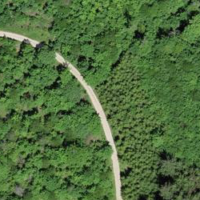
EUNIS habitat code: 52
Species observed at this site:
Melittis melissophyllum